Question: I made an application which download lots of data and I want to add some animation why it is loading and freeze the screen.
I have already find function which work but it only freeze button
function:
'''
[super setEditing:(BOOL)editing animated:(BOOL)animated];
self.navigationItem.rightBarButtonItem.enabled = !editing;
'''
I' ve seen some application which already use this kind of animation.the image should look like this:

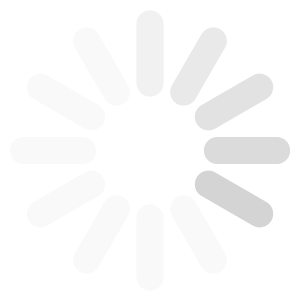
Answer: You can use NSURLDownload for asynchronous downloads, there is a delegate method which you cane use to determine the progress.
<URL>
Then using a NSProgressIndicator you can display the progress the same way that image of yours does.